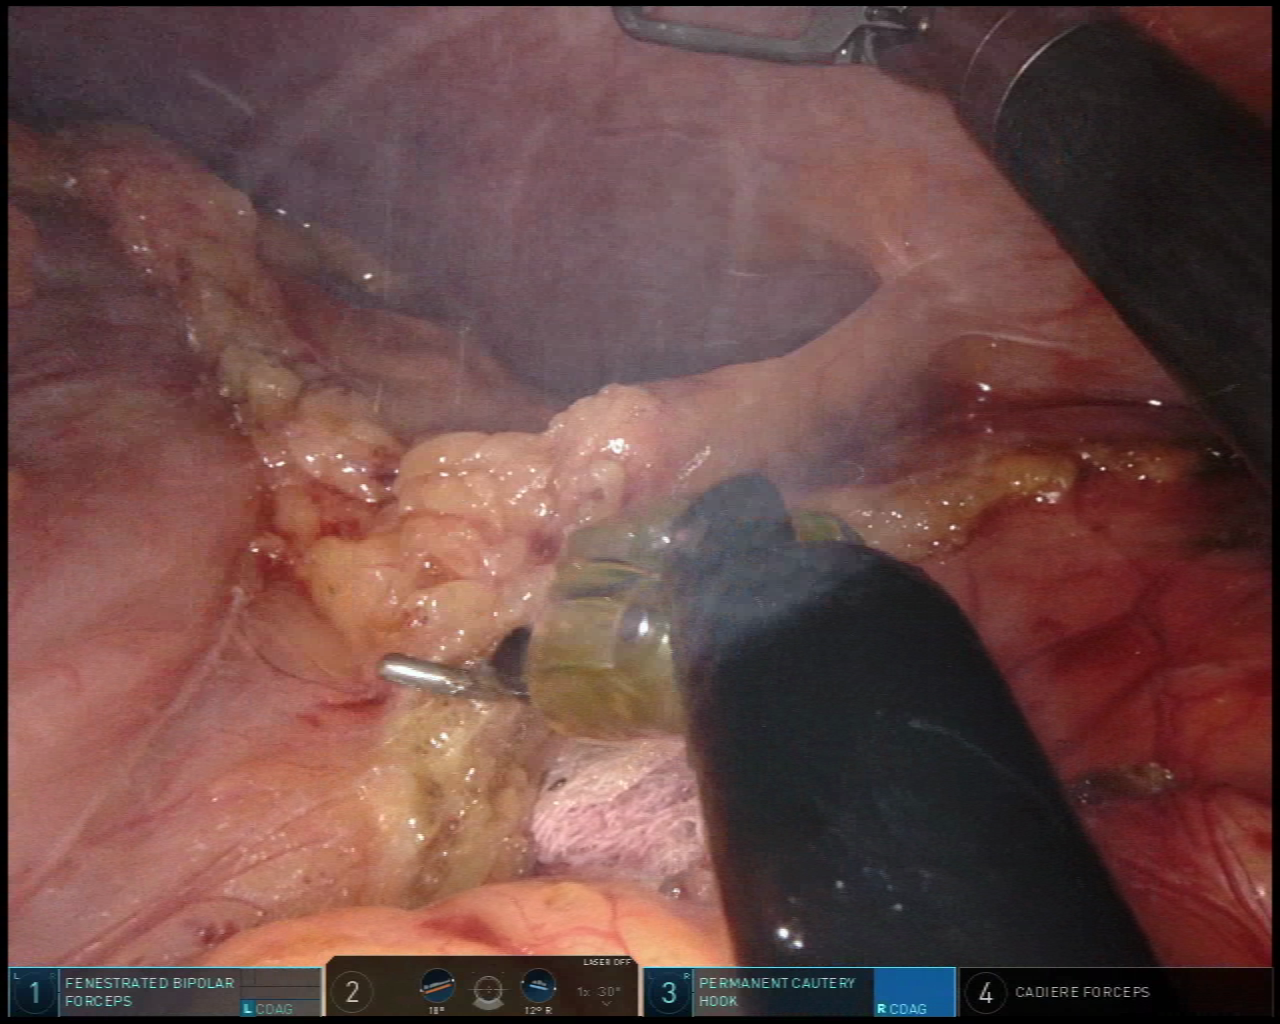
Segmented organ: spleen
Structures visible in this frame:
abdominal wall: yes
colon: yes
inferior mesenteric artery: no
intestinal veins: no
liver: no
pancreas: no
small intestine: no
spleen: yes
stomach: no
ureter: no
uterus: no
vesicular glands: no